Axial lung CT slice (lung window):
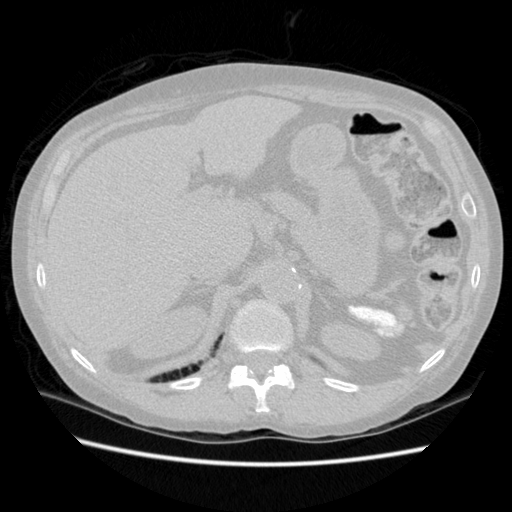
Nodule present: no